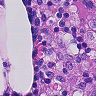
Metastatic tissue present: no